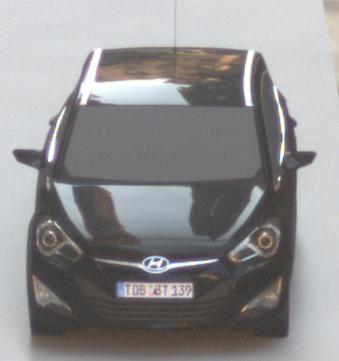
Make: Hyundai
Model: i40 Kombi 1.6 GDI
Detailed model: i40 (VF) Kombi
Model produced from: 2012/08
Model produced until: 2013/09
Doors: 5
Color: black
Road condition: dry road
Daytime: morning or afternoon
Contrast: medium contrast